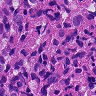
Metastatic tissue present: yes